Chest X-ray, PA view. Patient: 4 years old, sex F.
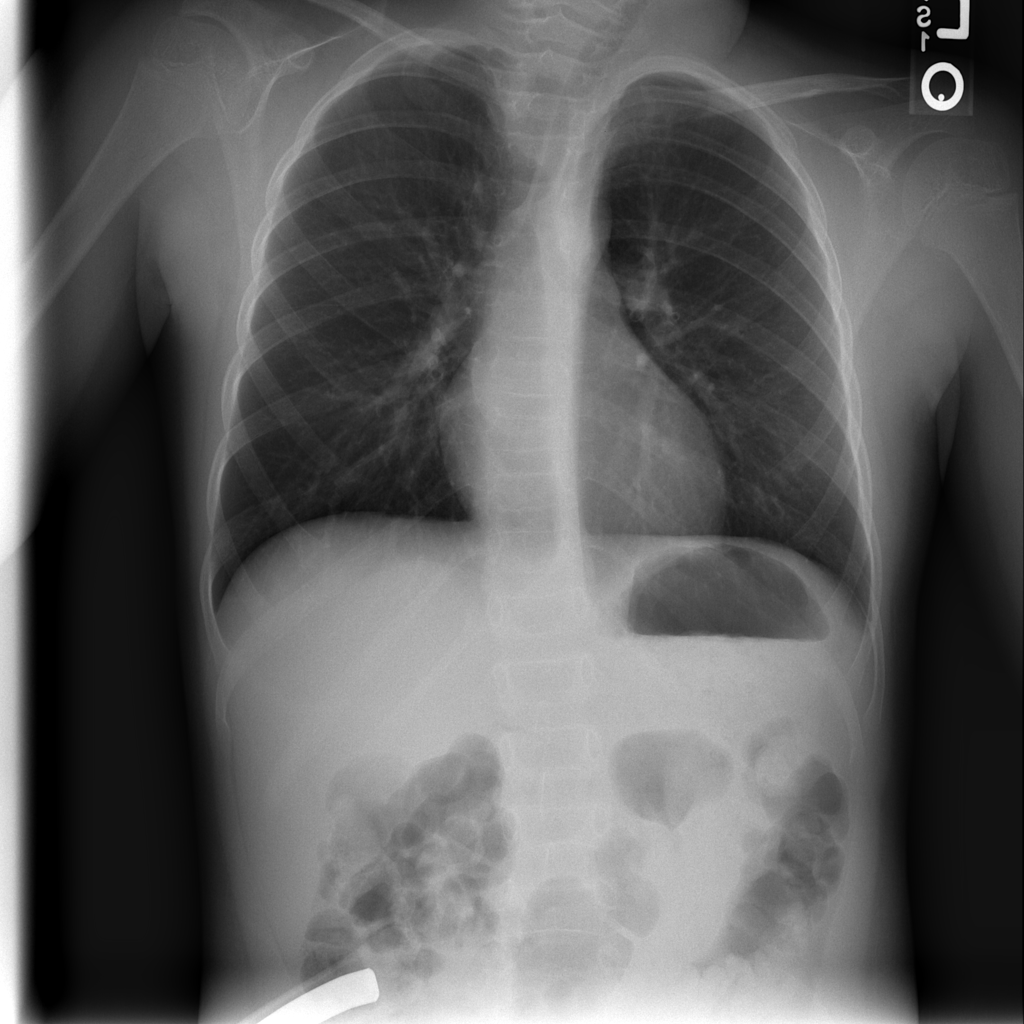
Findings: No Finding